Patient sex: M
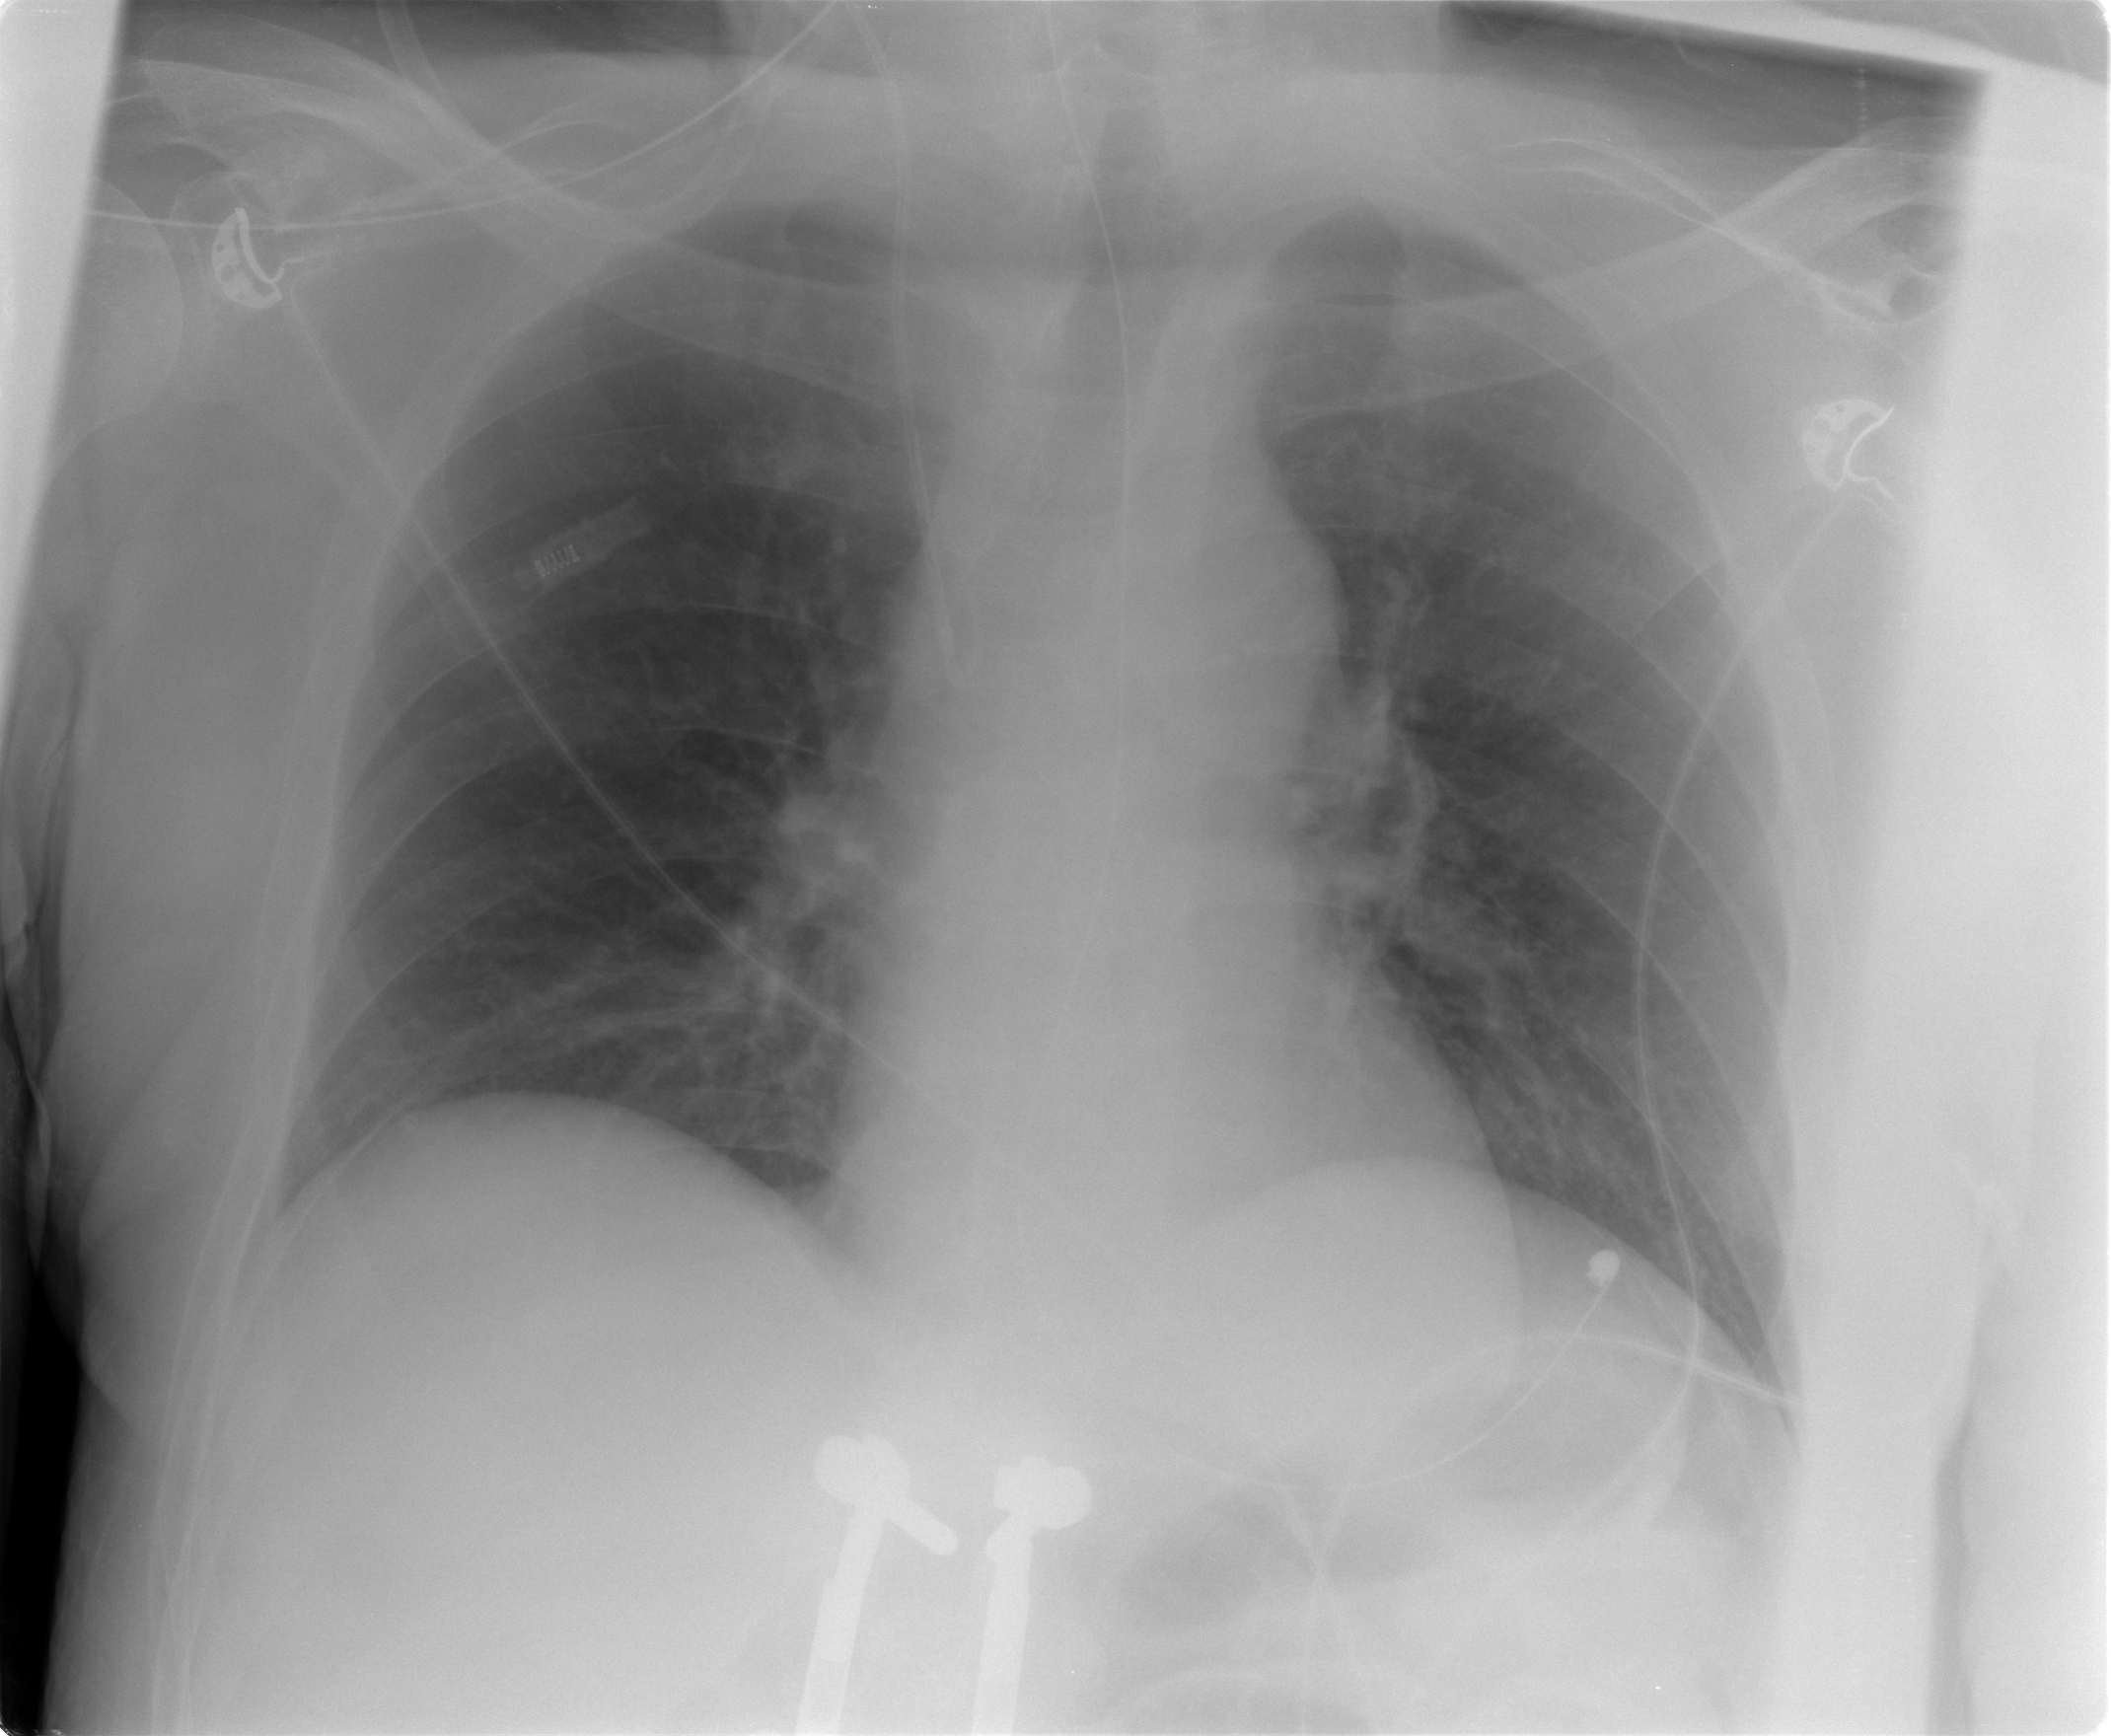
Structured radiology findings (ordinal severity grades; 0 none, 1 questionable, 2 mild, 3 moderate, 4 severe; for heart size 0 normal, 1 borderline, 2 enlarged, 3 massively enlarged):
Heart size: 0
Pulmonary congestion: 0
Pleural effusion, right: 0
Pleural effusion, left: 0
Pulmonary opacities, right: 0
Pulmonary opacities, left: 0
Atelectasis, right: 1
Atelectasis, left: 1